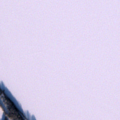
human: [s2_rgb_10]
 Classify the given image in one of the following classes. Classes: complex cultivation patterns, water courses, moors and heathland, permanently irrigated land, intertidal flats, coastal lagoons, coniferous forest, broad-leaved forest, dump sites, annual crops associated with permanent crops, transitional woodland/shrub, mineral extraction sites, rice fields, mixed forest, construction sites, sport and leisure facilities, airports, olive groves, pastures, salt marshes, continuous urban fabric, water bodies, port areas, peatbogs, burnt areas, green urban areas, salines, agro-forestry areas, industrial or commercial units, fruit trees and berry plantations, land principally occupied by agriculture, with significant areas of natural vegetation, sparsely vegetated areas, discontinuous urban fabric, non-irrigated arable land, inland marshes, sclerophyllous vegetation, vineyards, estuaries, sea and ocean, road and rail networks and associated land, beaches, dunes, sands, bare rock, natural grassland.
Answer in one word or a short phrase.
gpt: non-irrigated arable land, land principally occupied by agriculture, with significant areas of natural vegetation, transitional woodland/shrub, water bodies